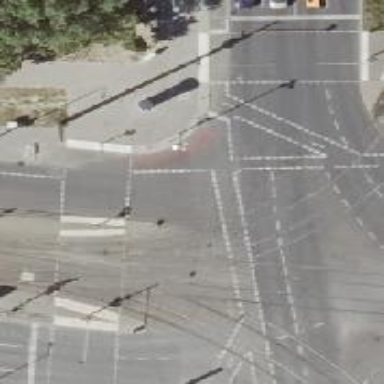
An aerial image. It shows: Tram crossing on the railway.